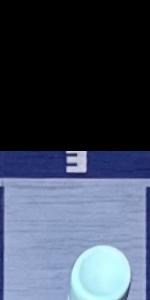
Label: Empty